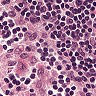
Metastatic tissue present: no